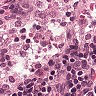
Metastatic tissue present: no